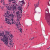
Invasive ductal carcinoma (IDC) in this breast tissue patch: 0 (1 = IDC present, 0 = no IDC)